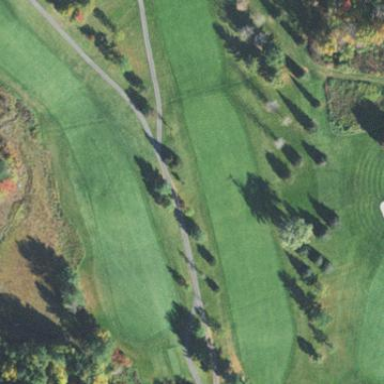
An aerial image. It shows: Grassy area designated as golf fairway.